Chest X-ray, AP view. Patient: 2 years old, sex M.
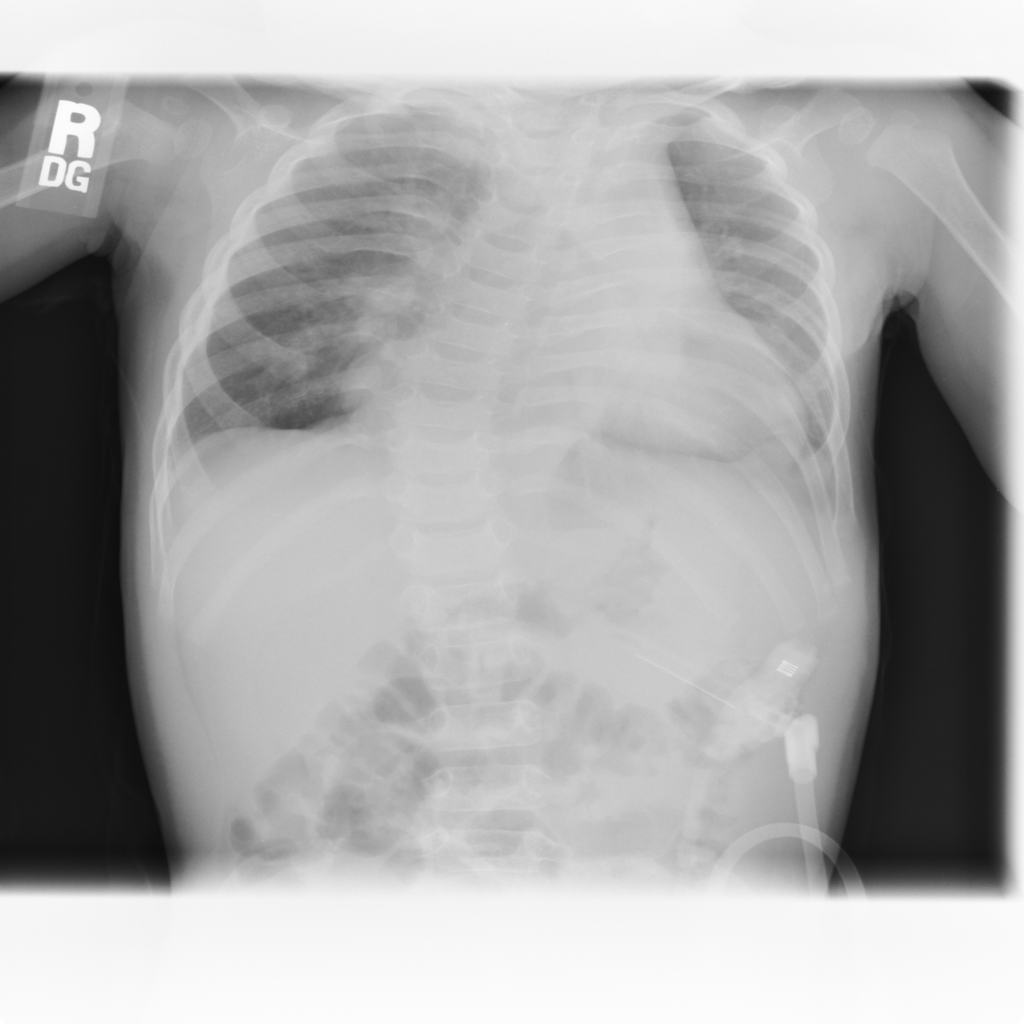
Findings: Atelectasis